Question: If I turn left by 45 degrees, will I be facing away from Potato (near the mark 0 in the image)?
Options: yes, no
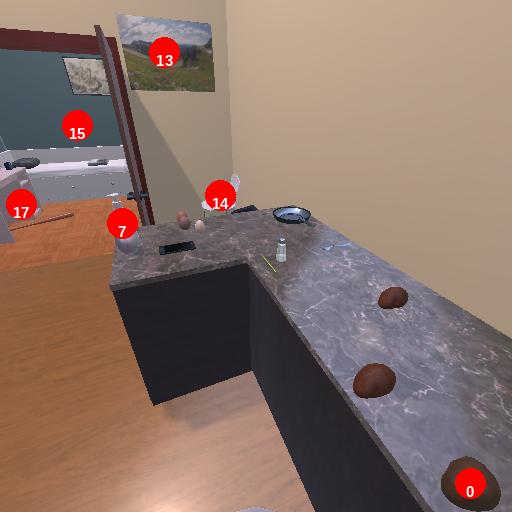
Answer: yes